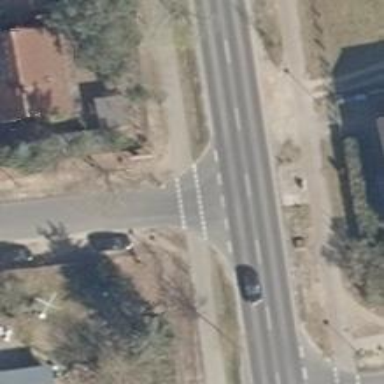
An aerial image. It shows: Road with "give way" sign.